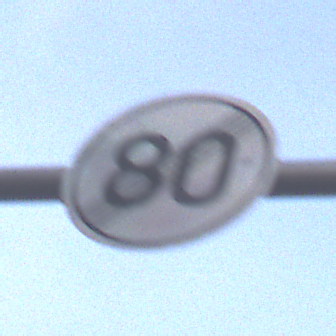
Verkehrszeichen: EndeGeschwindigkeit80
Umgebung: Outdoor, Urban
Tageszeit: SunriseSunset
Wetter: PartlyCloudy
Licht: Natural
Jahreszeit: NotSpecified
Kontrast: LowContrast